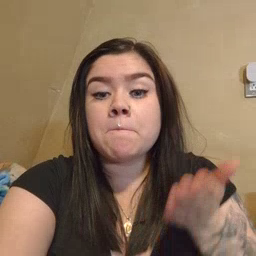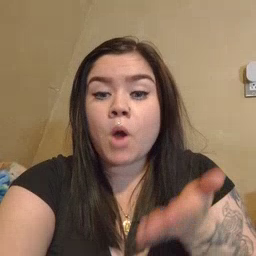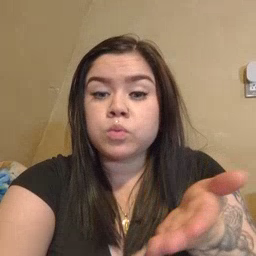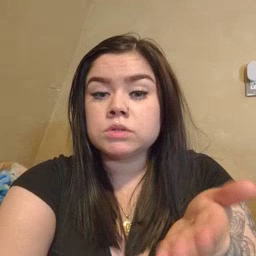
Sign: boat